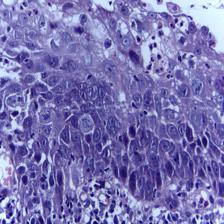
Diagnosis: OSCC